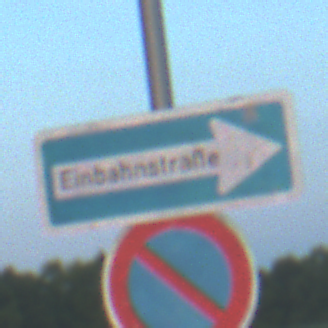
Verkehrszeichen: EinbahnstrasseRechtsweisend
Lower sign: EingeschraenktesHalteverbot
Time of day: SunriseSunset
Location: Outdoor (Nature)
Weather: PartlyCloudy
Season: NotSpecified
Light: Natural